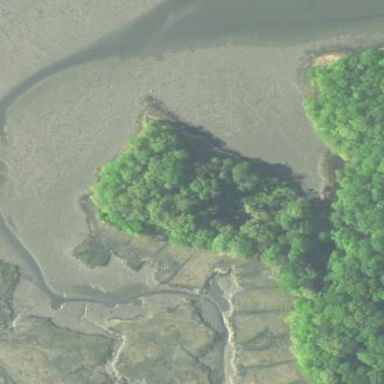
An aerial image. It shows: Tidal flat wetland.